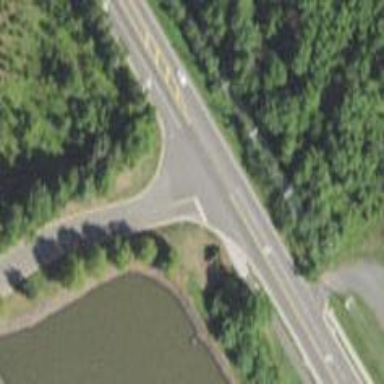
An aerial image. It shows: Primary road with asphalt surface.